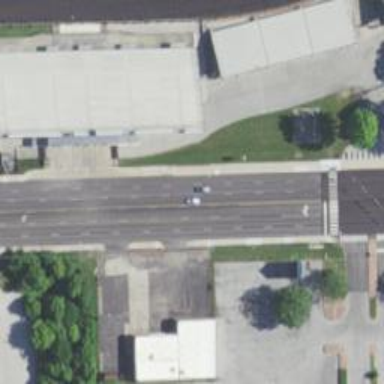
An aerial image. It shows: Crossing bridge on footway.